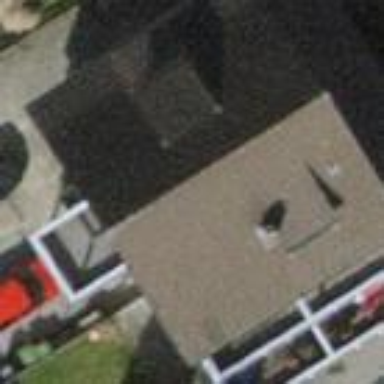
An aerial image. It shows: Gabled building with red roof.